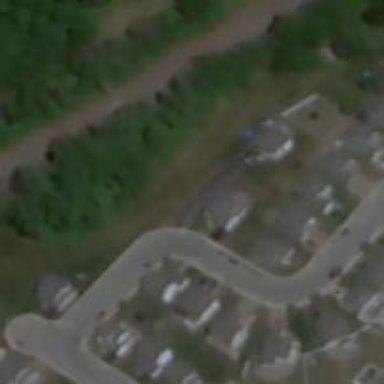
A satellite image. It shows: Residential road.